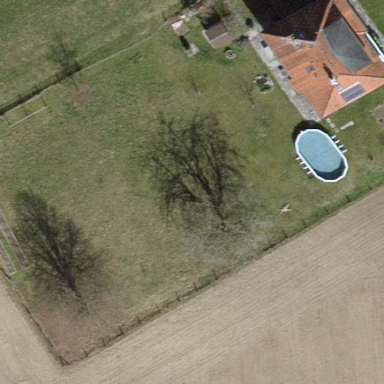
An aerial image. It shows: Farmyard area.